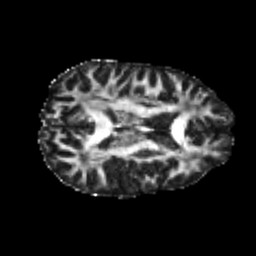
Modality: FA
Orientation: axial
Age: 23
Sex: female
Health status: healthy
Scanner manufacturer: philips
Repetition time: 7.477 s
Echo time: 0.08753 s